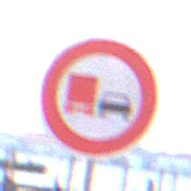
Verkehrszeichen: UeberholverbotKraftfahrzeuge
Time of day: SunriseSunset
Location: Outdoor (Urban)
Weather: Clear
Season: NotSpecified
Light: Natural